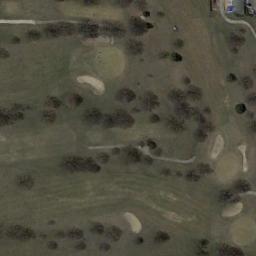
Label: golf_course